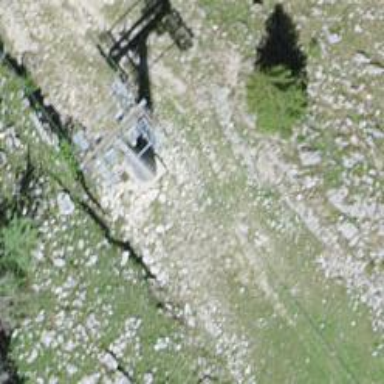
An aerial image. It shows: Pylon for aerialway.